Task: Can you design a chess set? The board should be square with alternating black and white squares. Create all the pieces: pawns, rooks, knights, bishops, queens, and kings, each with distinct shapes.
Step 3253:
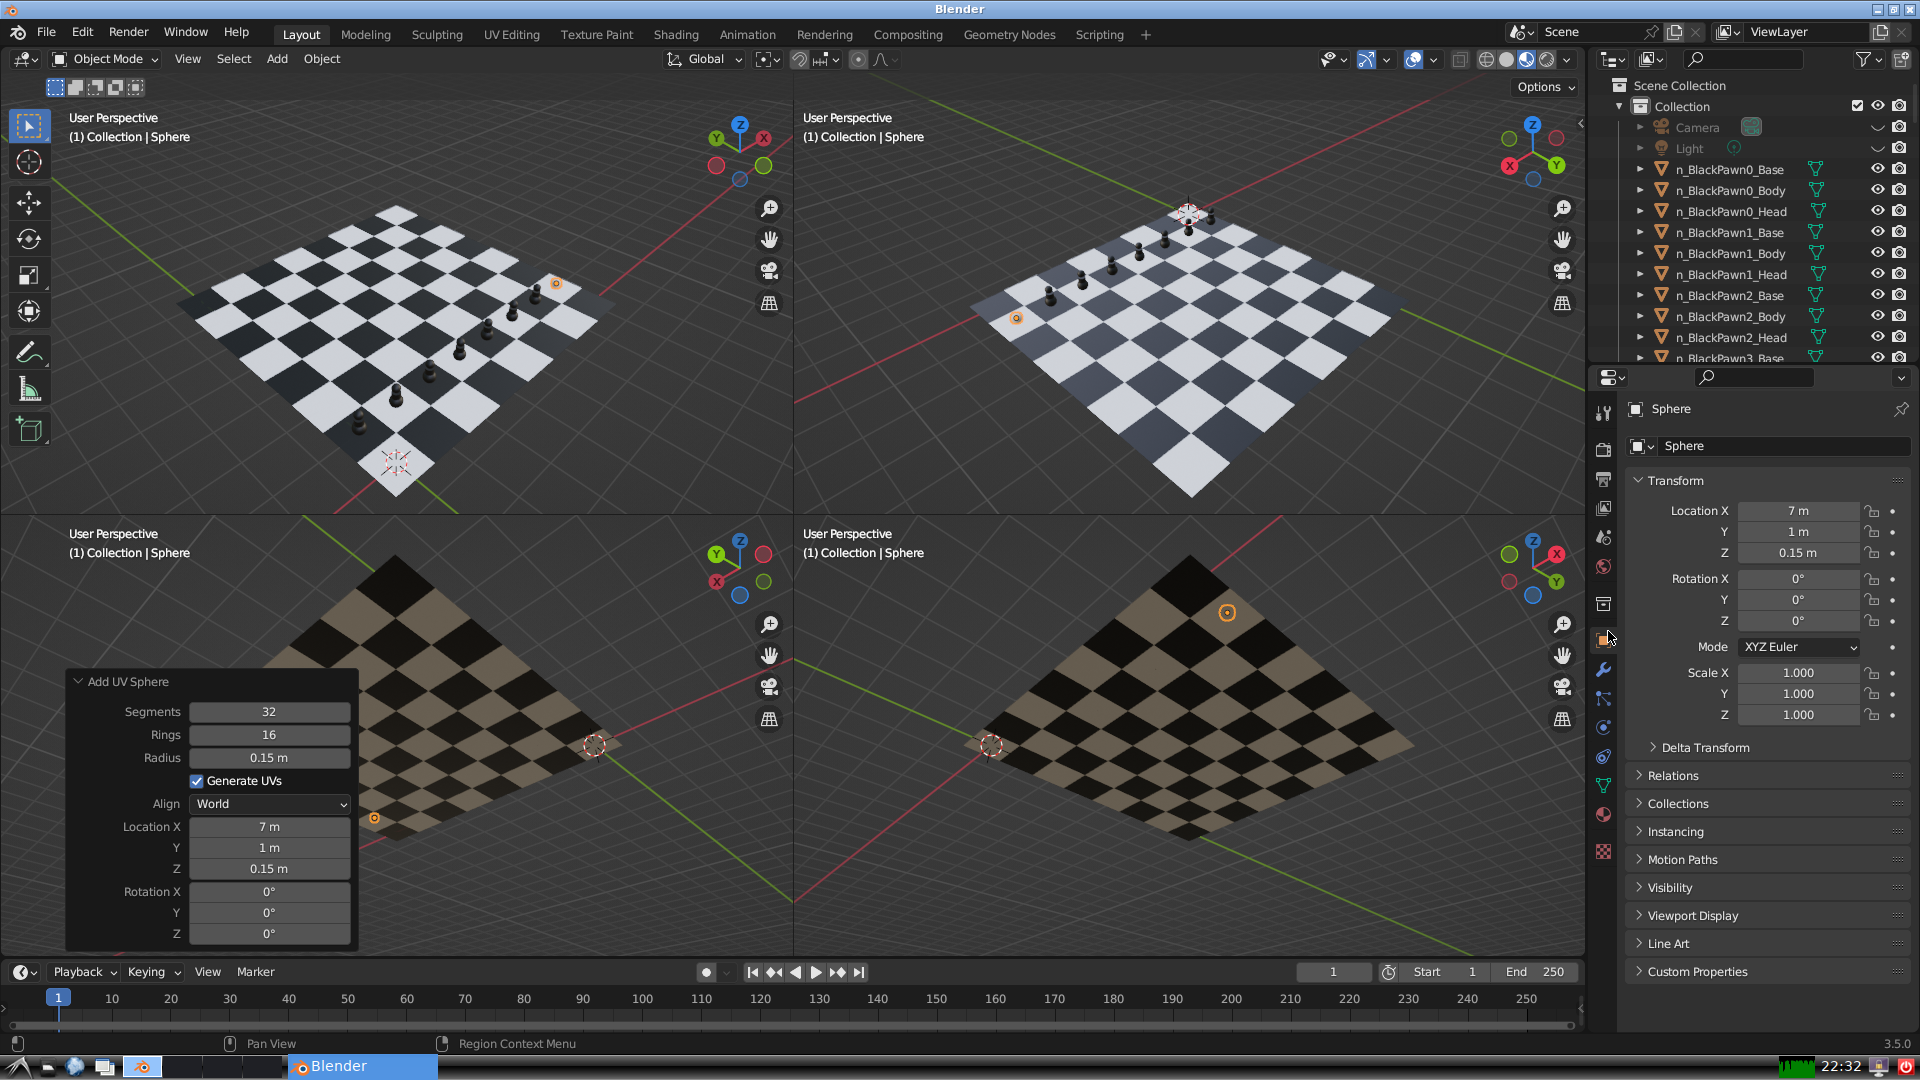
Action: {"mouse_move": [1732, 445]}